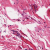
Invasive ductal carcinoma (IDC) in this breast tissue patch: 0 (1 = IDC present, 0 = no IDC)